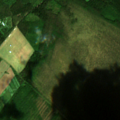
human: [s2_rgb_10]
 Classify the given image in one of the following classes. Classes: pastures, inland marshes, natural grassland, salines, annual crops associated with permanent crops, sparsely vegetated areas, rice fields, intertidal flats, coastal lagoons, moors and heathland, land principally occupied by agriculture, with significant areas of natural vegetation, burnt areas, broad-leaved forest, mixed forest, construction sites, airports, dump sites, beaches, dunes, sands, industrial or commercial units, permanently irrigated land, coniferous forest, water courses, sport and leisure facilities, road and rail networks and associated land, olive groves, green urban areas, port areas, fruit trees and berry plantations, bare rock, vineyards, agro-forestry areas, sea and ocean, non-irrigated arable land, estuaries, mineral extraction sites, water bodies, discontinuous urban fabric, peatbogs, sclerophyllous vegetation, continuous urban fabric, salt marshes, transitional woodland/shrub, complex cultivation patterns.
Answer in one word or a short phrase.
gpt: non-irrigated arable land, coniferous forest, mixed forest, transitional woodland/shrub